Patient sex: M
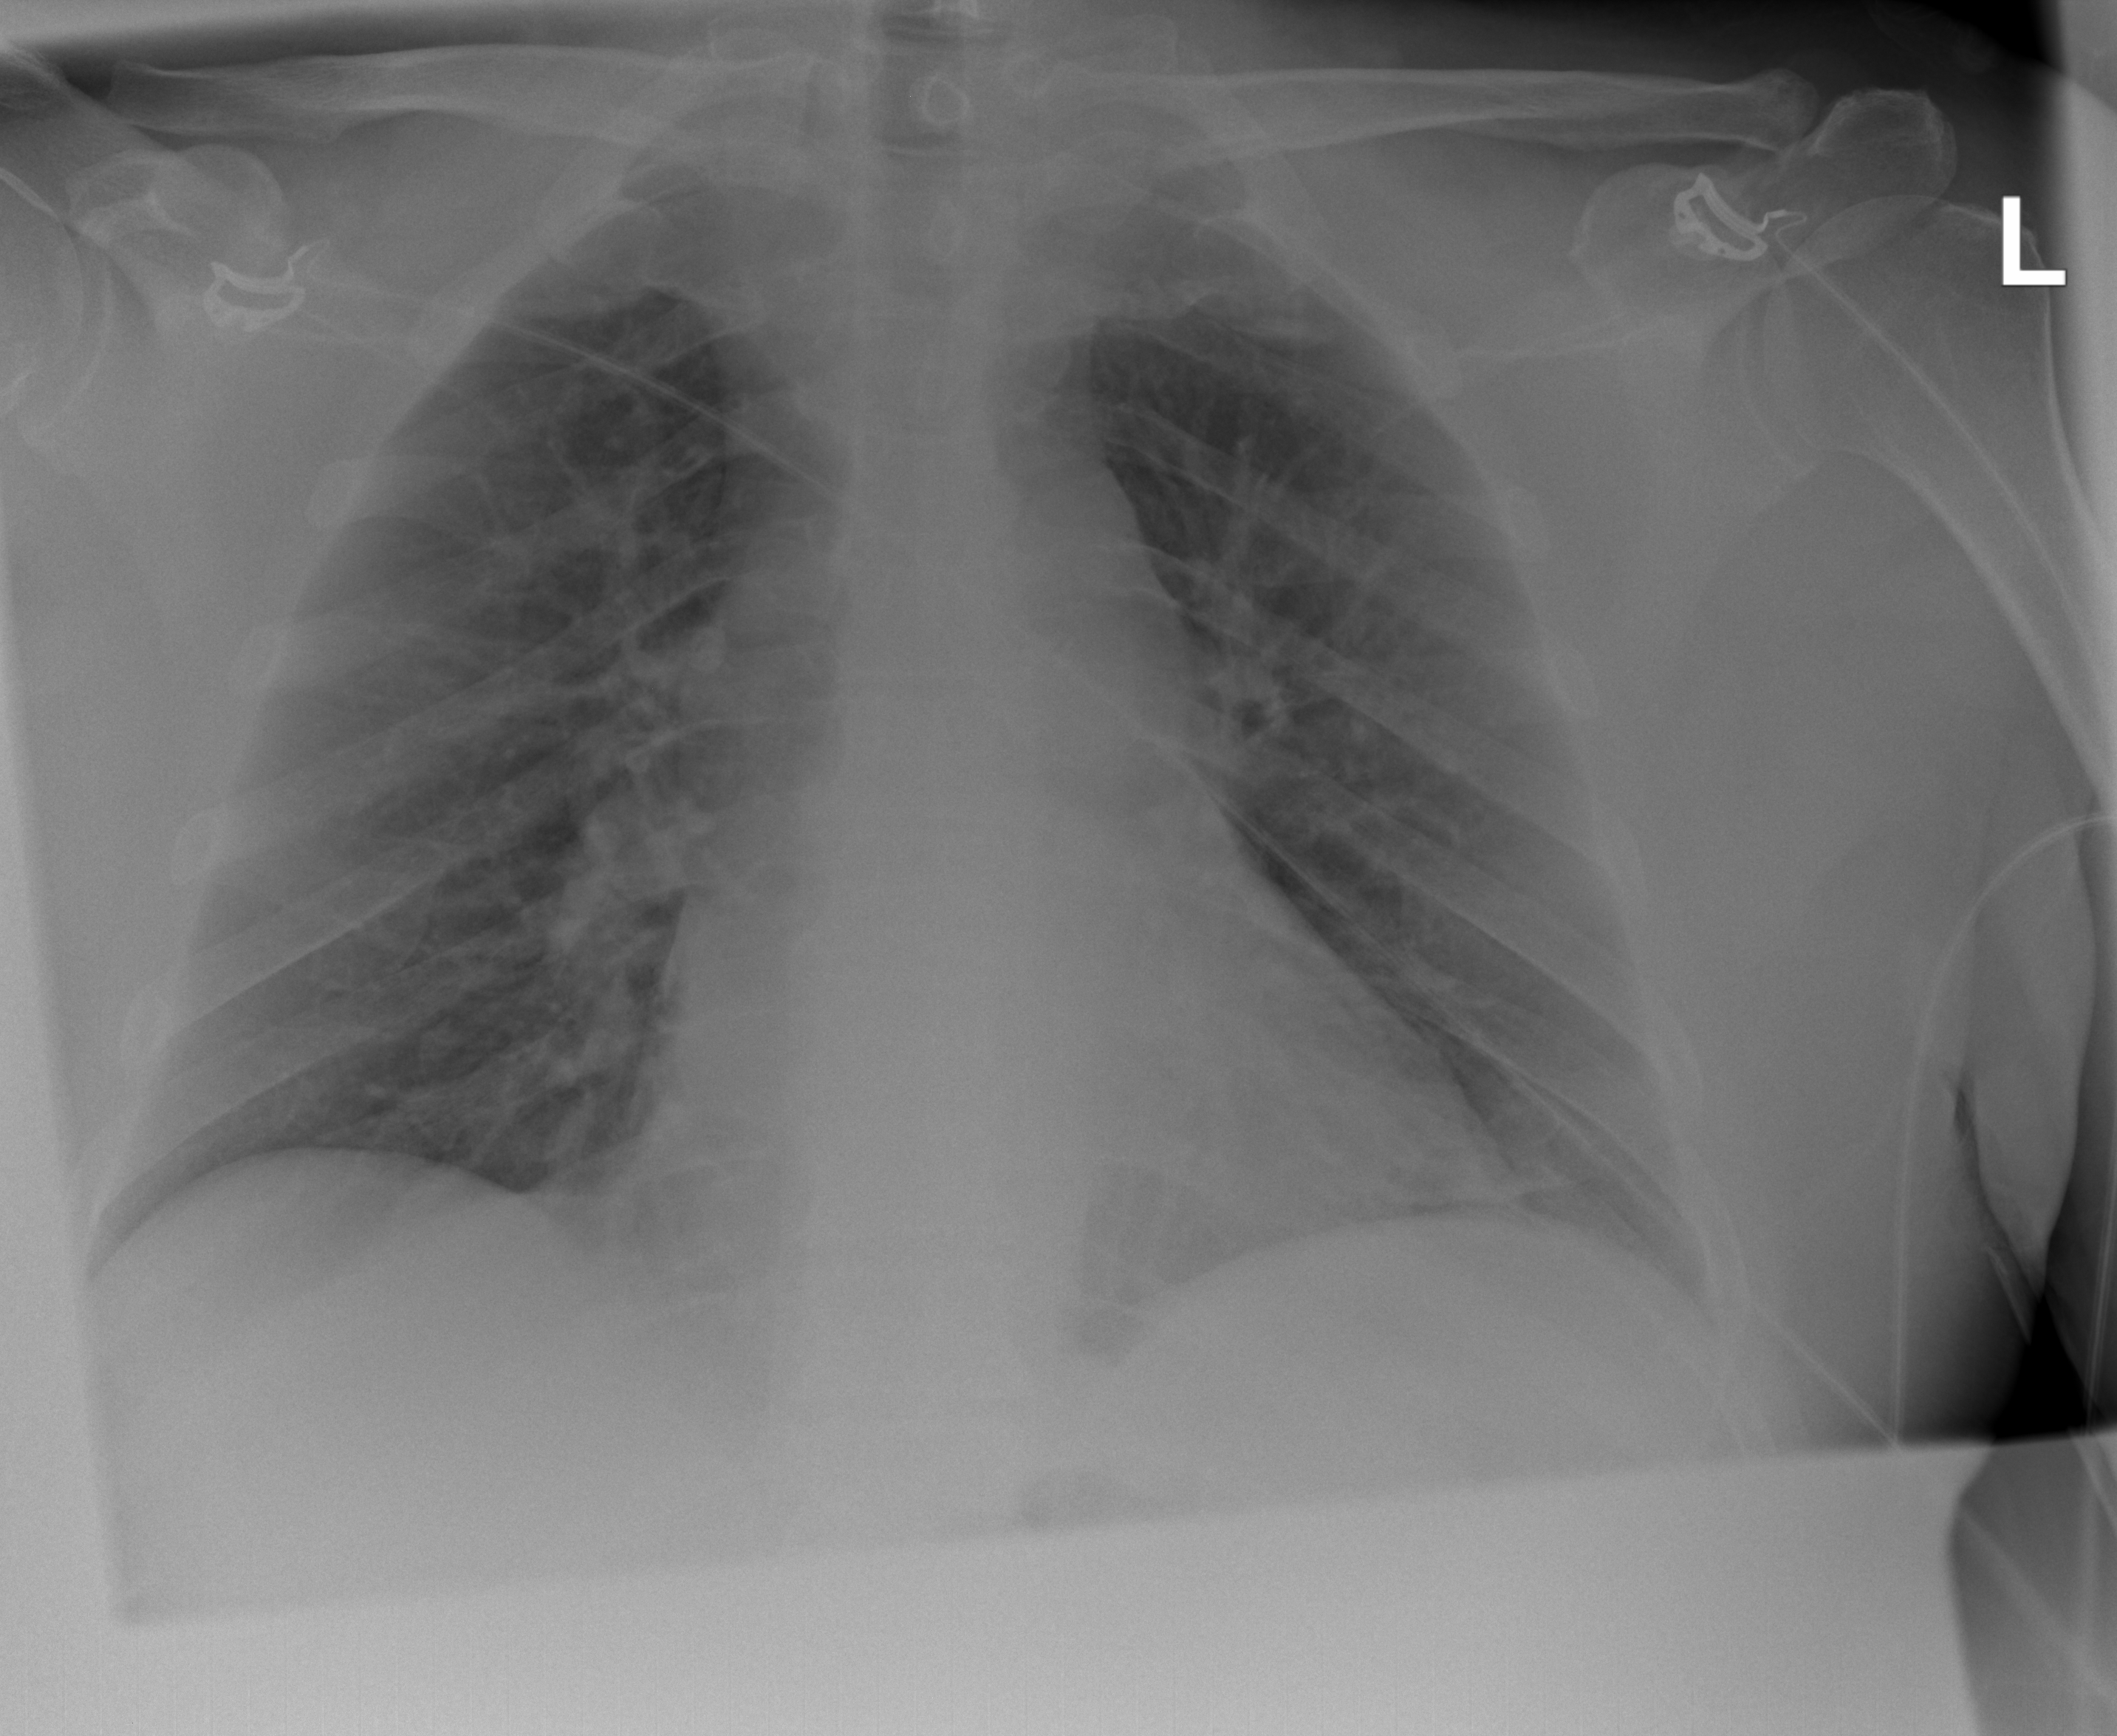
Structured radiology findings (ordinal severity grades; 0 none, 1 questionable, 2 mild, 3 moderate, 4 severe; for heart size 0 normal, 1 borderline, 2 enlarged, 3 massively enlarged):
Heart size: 2
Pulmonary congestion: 2
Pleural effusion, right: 0
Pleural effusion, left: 1
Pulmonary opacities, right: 0
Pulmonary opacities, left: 0
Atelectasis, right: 0
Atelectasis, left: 0